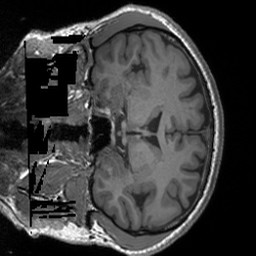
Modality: T1w
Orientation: coronal
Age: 37
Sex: male
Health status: healthy
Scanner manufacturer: siemens
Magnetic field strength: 3 T
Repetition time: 1.9 s
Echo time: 0.00252 s